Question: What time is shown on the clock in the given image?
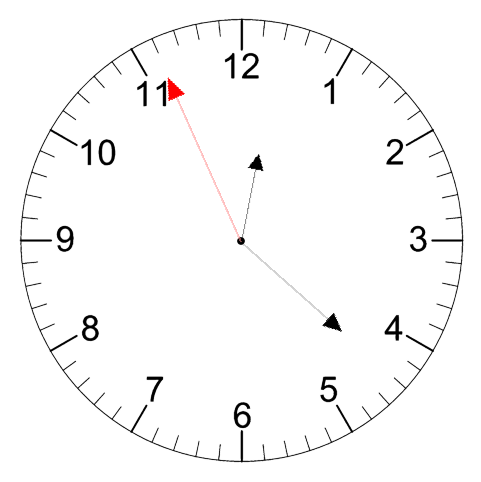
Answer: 12:21:56